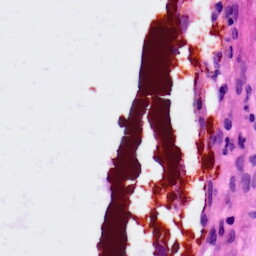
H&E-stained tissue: Lung